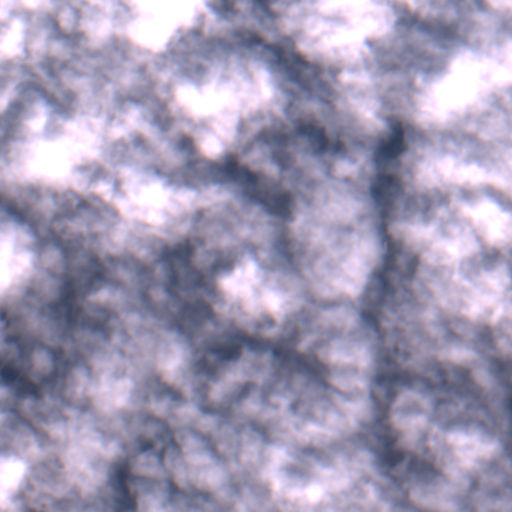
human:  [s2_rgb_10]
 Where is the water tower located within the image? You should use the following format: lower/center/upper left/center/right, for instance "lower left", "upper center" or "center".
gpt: The water tower is located in the center left of the image.
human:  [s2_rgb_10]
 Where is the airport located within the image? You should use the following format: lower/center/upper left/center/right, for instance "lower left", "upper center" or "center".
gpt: There is no airport in the image.